This plot shows a bearing's acceleration signal over time (raw waveform). Classify the bearing condition as one of: normal, inner_race, outer_race, ball.
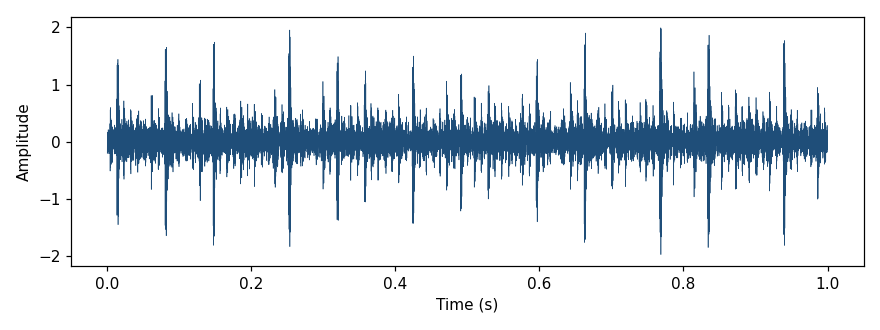
Answer: outer_race